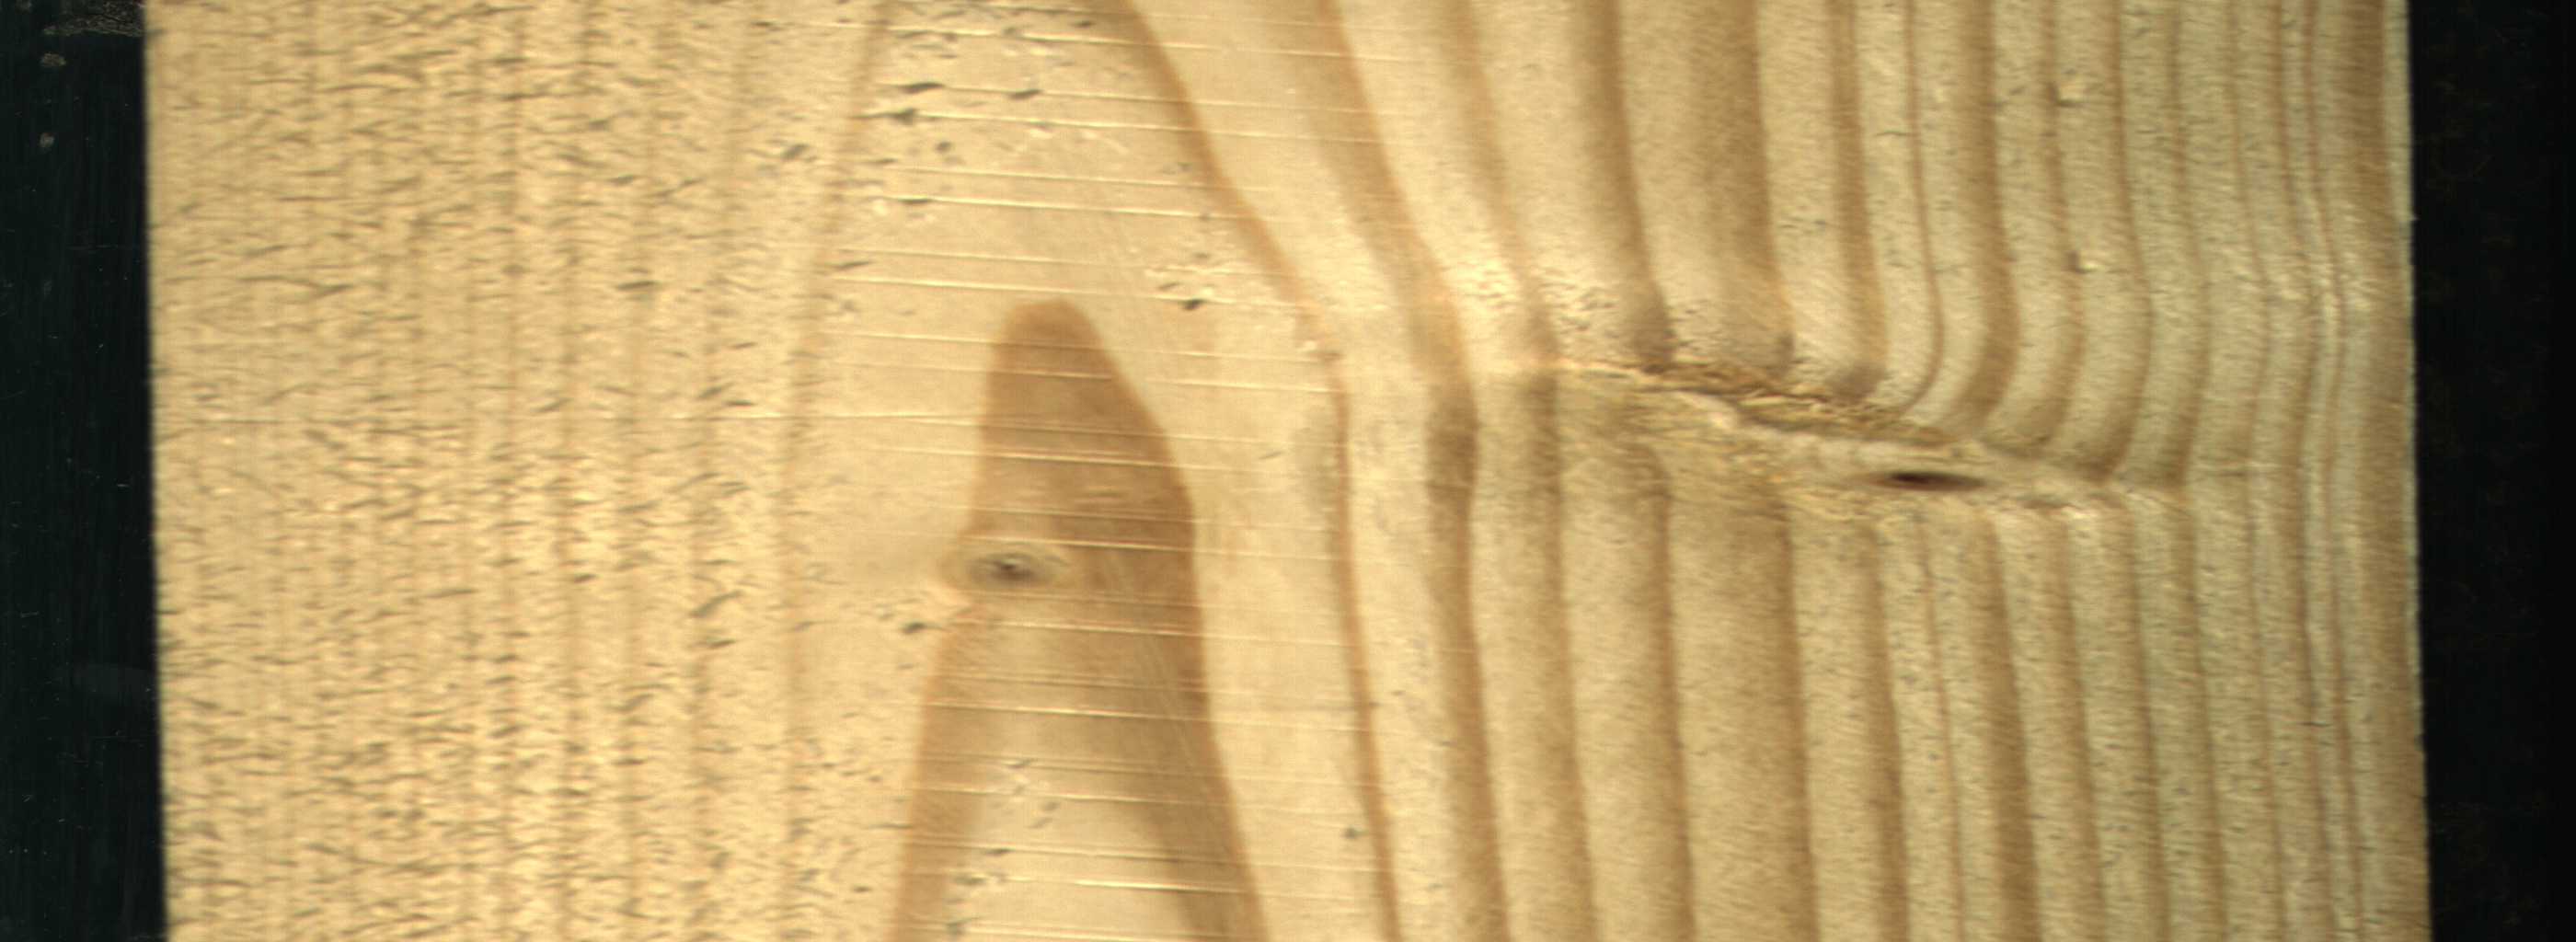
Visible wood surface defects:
Live_Knot
Live_Knot